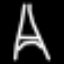
Label: The Eiffel Tower